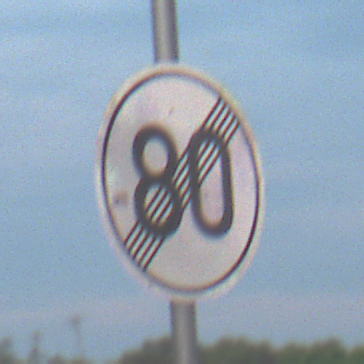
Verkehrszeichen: EndeGeschwindigkeit80
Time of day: SunriseSunset
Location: Outdoor (Nature)
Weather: PartlyCloudy
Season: NotSpecified
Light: Natural